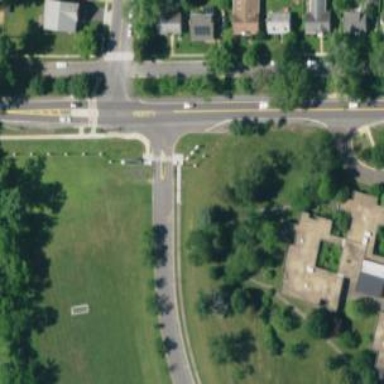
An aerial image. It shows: Unmarked crossing on footway.